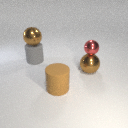
large gray rubber cylinder behind large brown metal sphere